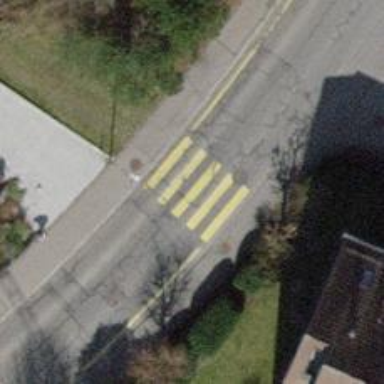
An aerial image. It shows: Uncontrolled crossing on the road.